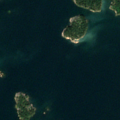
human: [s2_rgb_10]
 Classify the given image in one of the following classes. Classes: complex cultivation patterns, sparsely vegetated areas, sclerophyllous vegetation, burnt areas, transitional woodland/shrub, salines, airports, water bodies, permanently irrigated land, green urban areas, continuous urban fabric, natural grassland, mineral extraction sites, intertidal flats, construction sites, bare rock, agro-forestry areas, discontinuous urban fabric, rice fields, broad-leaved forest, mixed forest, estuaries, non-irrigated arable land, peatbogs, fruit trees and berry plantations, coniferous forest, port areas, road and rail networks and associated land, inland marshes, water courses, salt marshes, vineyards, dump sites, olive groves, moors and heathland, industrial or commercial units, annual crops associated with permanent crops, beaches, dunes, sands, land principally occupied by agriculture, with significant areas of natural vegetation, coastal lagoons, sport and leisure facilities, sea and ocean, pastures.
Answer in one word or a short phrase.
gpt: mixed forest, sea and ocean